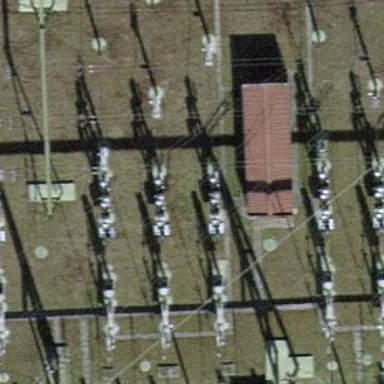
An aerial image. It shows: Bay for power lines.